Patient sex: M
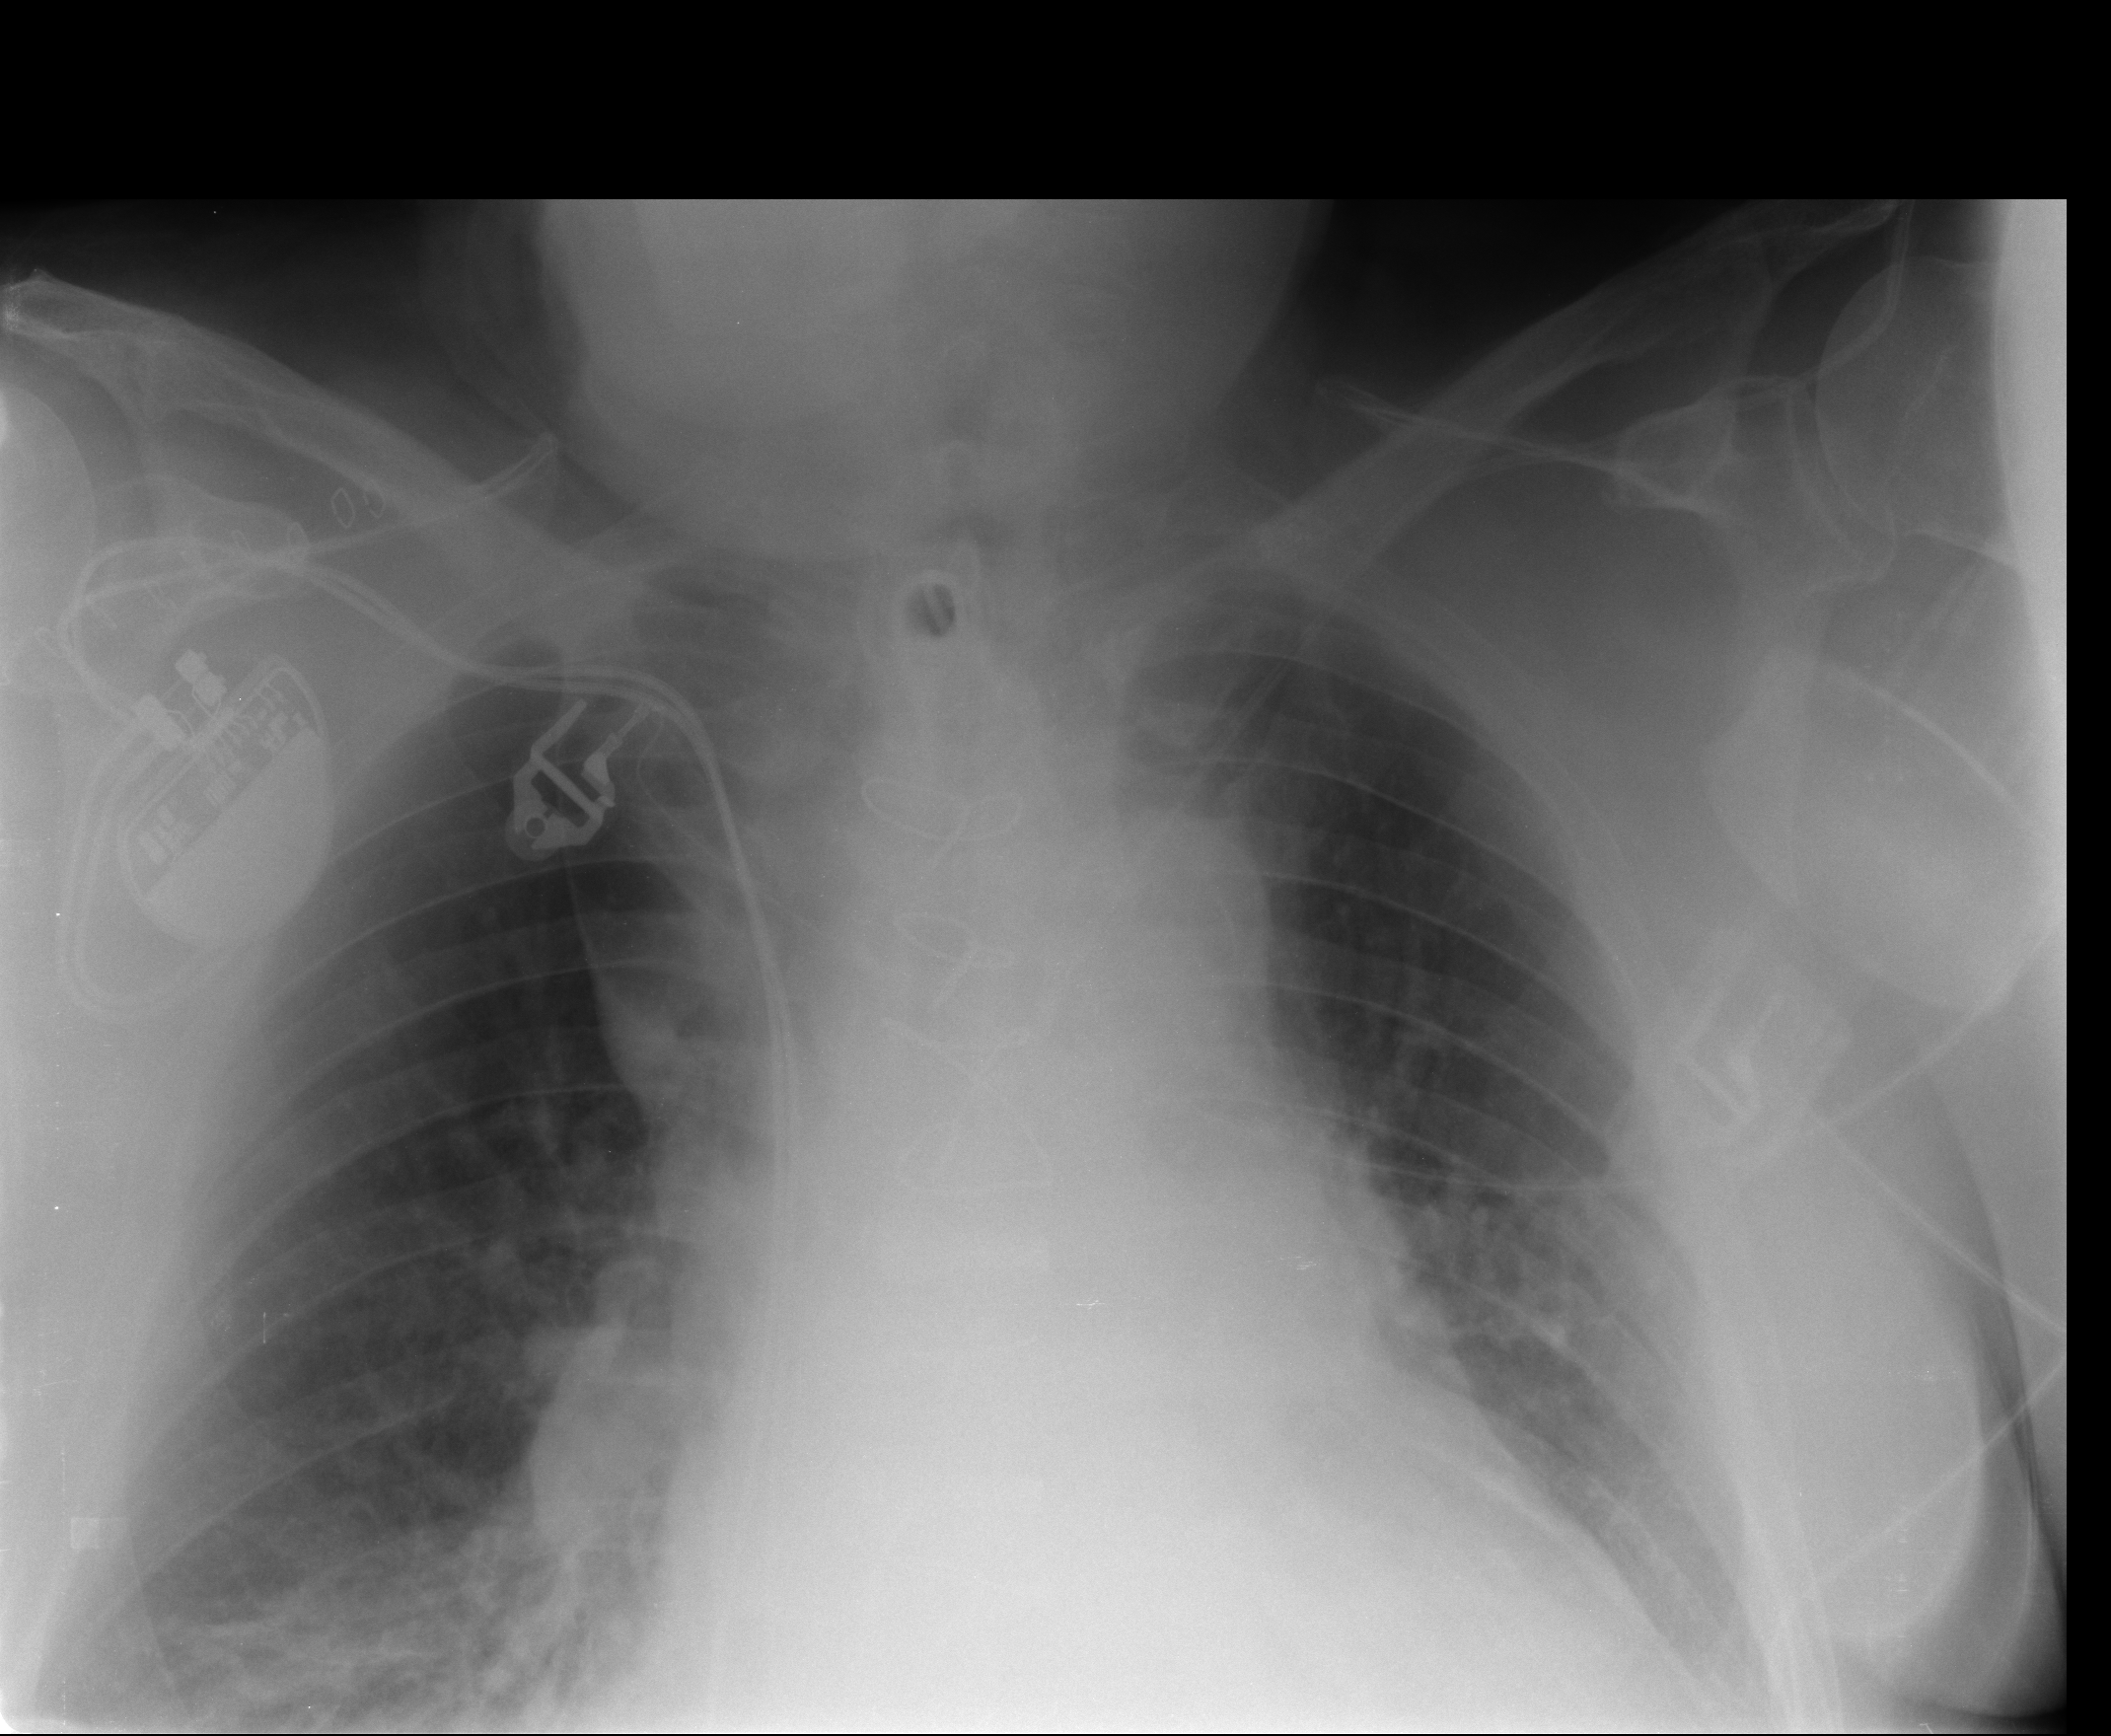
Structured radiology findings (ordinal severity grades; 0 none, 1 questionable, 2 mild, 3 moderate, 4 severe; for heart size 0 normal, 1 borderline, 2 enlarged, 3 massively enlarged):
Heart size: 2
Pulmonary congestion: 0
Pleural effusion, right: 1
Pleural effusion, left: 2
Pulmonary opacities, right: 0
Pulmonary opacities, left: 0
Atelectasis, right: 2
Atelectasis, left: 2